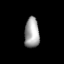
Tissue: lung
Cell type: Endothelial cells
Senescence score: 0.6508
Nuclear area (px): 437
Mean DAPI intensity: 162.529